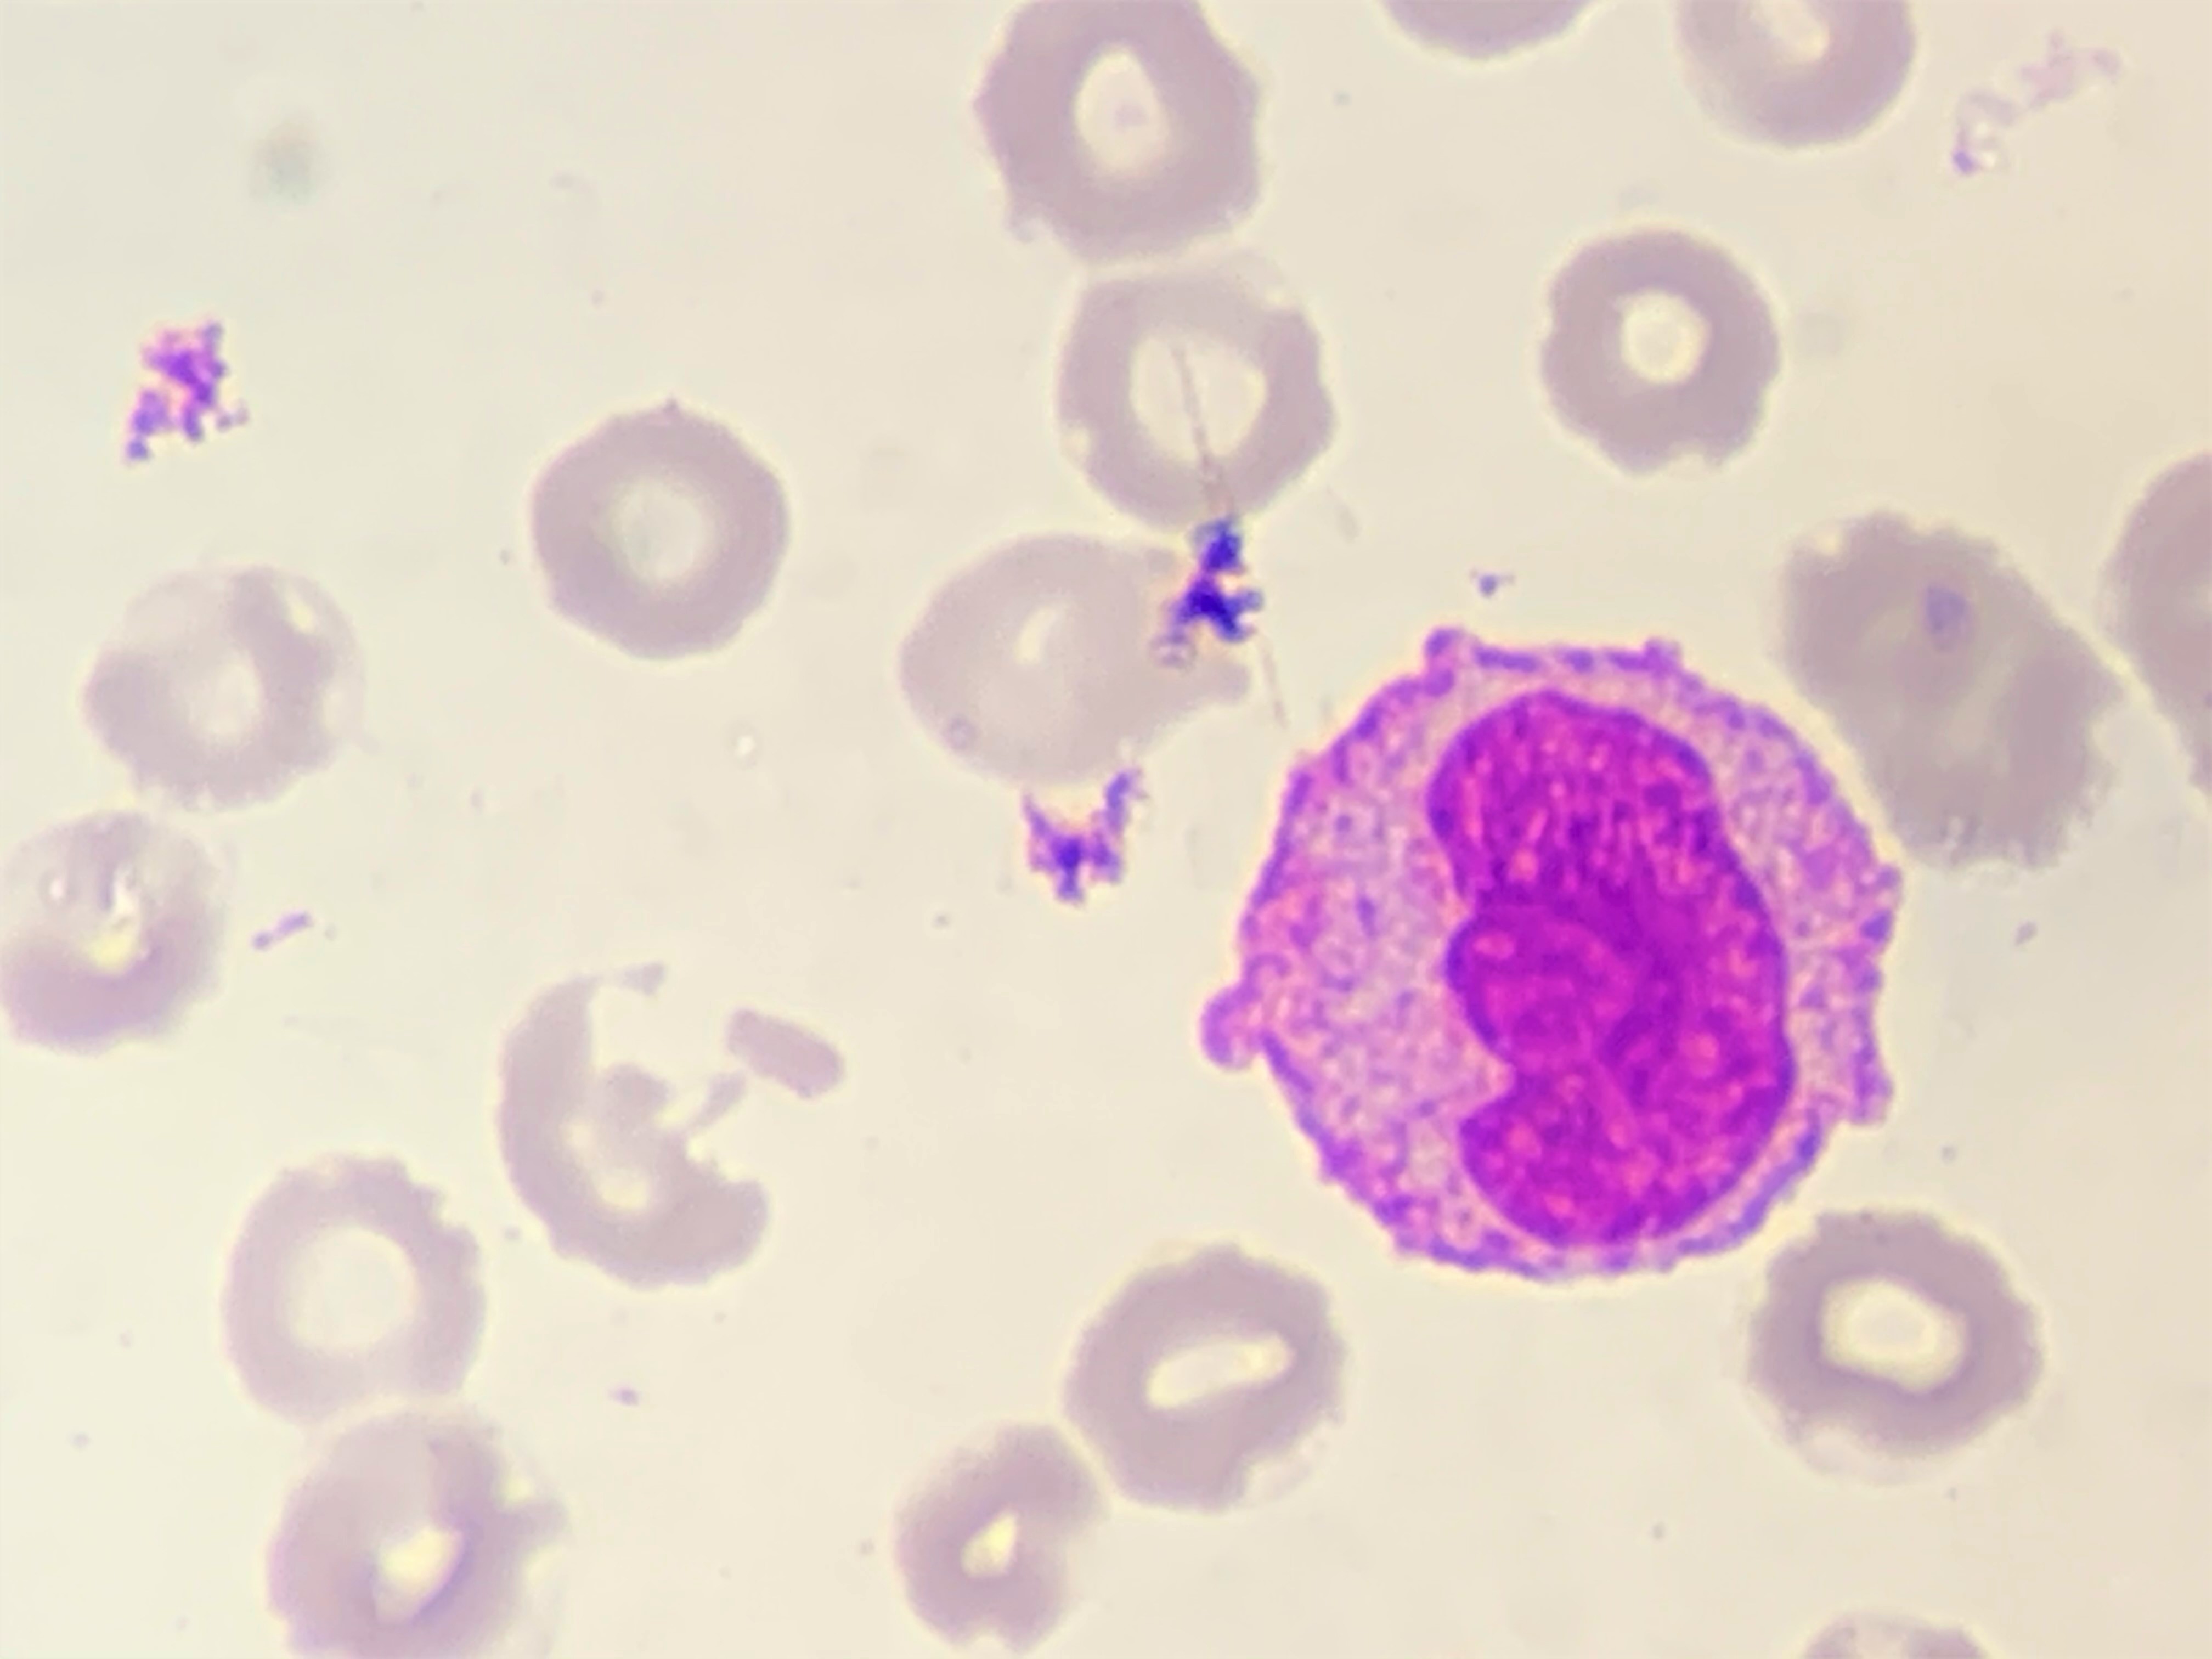
Cell type: MONOCYTES